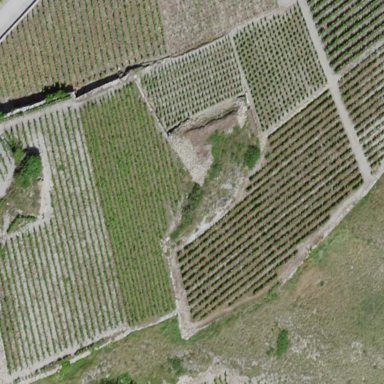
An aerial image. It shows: Vineyard growing grapes.